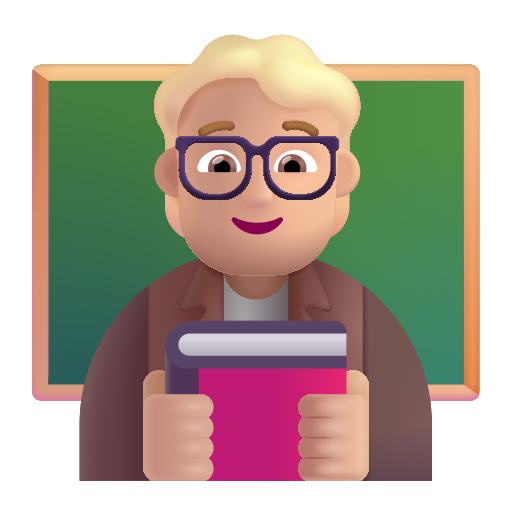
teacher color  light